Question: Here are the 2 tables I am using currently with some example data:
'''
Finances
FinanceID Variation Total
1 0 PS1,000.00
5 1 PS250.00
24 2 PS500.00
'''
A Project can contain multiple Finances, Variation 0 is the Original Order, and each Finance line here after is 1 greater than the previous.
'''
Application
ApplicationID ApplicationNumber PercentageComplete Value
5 1 20% PS200.00
17 2 50% PS300.00
35 3 75% PS250.00
91 4 90% PS150.00
'''
The Application table above references the Original Finance Line, NOT the Variations
and here is an example of my problem which I will explain in more detail after:
'''
Application 5 PercentageComplete Value
Contains no Variations
Application 17 PercentageComplete Value
Contains Variation 1 40% PS100.00
Application 35 PercentageComplete Value
Contains Variation 1 100% PS150.00
Contains Variation 2 25% PS125.00
Application 91 PercentageComplete Value
Contains Variation 1 100% PS0.00
Contains Variation 2 60% PS175.00
'''
- -
So using the above example, the user would manually add Variation 1 to Application 17, enter its percentage complete, and the the value would be calculated automatically
Now for Application 35, I want the variation line from the previous Application added to this one AUTOMATICALLY, however when the infomation is edited (now at 100%) i do not want this to affect Application 17.
is my only option to keep duplicating the data for each Variation Line or is there a more efficient method someone could help me with? I have tried writing a Query to do this also, which was a lot more difficult than i anticipated so if this is the only method, some pointers or an example would be great help.
For the Query, I created this table to try it:
'''
VariationLine ApplicationID VariationID PreviousPercentage NewPercentage Value
1 17 1 0% 40% PS100.00
2 35 1 40% 100% PS150.00
3 35 2 0% 25% PS125.00
4 91 1 100% 100% PS0.00
5 91 2 25% 60% PS175.00
'''
If I was to add a 5th Application, then I would need to insert the 2 previous VariationLines for the new Project (4 and 5)
I have an 4 Application's... The 1st has no Variations and just its own cost. For the 2nd Application the user manually adds Variation 1 with a percentage complete of 40% (PS100.00)... when the user creates the 3rd Application, I would like SQL Server to automatically add the 1st Variation to this Project, as a new Variation line so that i can ammend the percentage complete and not affect the previous Application

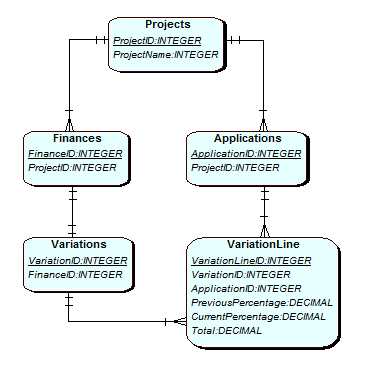
Answer: I have created a view to first determine the the previous VariationLines based upon a changedate column, and when a new Application is added, then this view below would select all of the Applications Variations based on the previous Application. If the Application was a 1st, then nothing is added at first, a user has the option to add in Variations to the Application at any point in time.
'''
CREATE VIEW NextApplicationVariations AS
SELECT variationid,
(SELECT TOP (1) applicationid
FROM dbo.applications
ORDER BY changedate DESC) AS ApplicationID,
(SELECT TOP (1) applicationnumber
FROM dbo.applications
ORDER BY changedate DESC) AS ApplicationCounter,
variationpercentage,
0 AS VariationValue,
variationpercentage AS PreviousPercentage,
projectreference,
totalvariationvalue,
0 AS VariationRetention
FROM dbo.variationline
WHERE ( projectreference = (SELECT TOP (1) projectreference
FROM dbo.projectcosts
ORDER BY changedate DESC) )
AND ( applicationcounter = (SELECT TOP (1) applicationnumber
FROM dbo.applications
ORDER BY changedate DESC) - 1 )
'''
Now all thats left to do is insert the new lines based upon this view, and now this query is ran in a view, I can use the NOT EXISTS in the query to determine whether the latest Application has had its VariationLines added automatically
'''
--INSERT PREVIOUS VARIATIONS INTO NEW APPLICATIONS
INSERT INTO variationline
(variationid,
applicationid,
applicationcounter,
variationpercentage,
variationvalue,
previouspercentage,
projectreference,
totalvariationvalue,
variationretention)
SELECT nextvariationline.variationid,
nextvariationline.applicationid,
nextvariationline.applicationcounter,
nextvariationline.variationpercentage,
nextvariationline.variationvalue,
nextvariationline.previouspercentage,
nextvariationline.projectreference,
nextvariationline.totalvariationvalue,
nextvariationline.variationretention
FROM nextvariationline
WHERE NOT EXISTS (SELECT *
FROM variationline
WHERE nextvariationline.applicationid =
variationline.applicationid)
'''